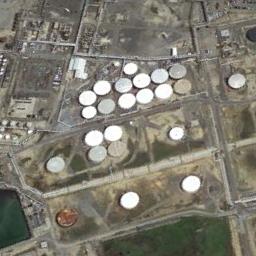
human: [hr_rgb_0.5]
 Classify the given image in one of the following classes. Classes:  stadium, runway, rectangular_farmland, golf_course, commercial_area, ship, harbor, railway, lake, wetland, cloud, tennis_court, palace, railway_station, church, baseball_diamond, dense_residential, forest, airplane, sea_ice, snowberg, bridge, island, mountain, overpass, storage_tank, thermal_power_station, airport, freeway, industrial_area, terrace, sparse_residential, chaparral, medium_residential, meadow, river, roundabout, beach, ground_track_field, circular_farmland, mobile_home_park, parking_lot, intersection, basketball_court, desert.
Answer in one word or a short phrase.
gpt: storage_tank